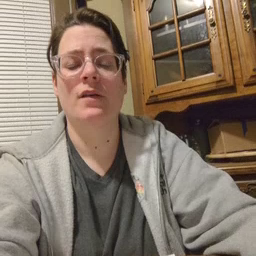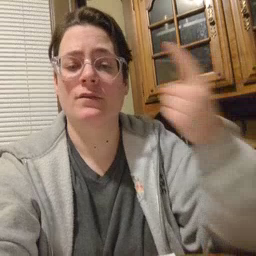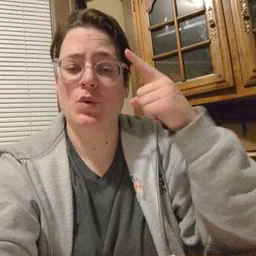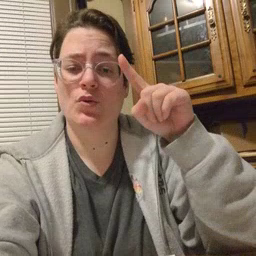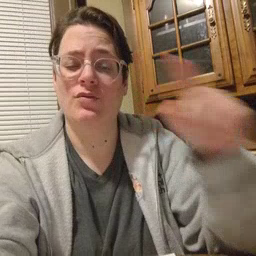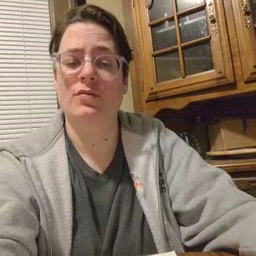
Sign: for